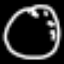
Label: clock